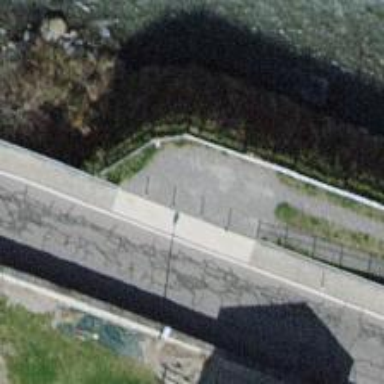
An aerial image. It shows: Bollard barrier.